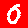
Digit: 0